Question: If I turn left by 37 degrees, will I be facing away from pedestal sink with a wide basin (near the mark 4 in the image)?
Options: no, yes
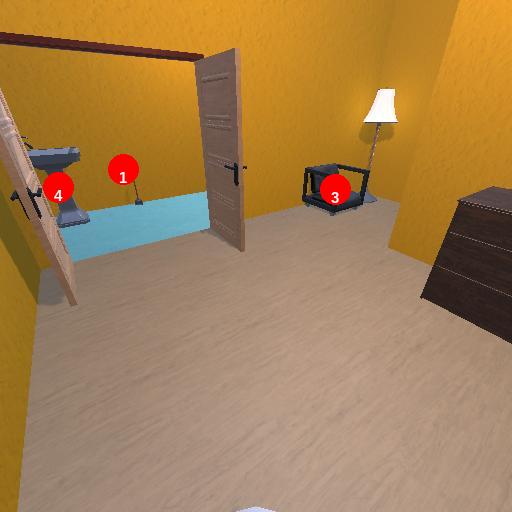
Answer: no